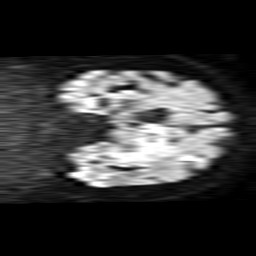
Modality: TRACE
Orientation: coronal
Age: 69
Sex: female
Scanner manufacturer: philips
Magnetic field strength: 1.5 T
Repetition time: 3.844 s
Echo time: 0.09719 s